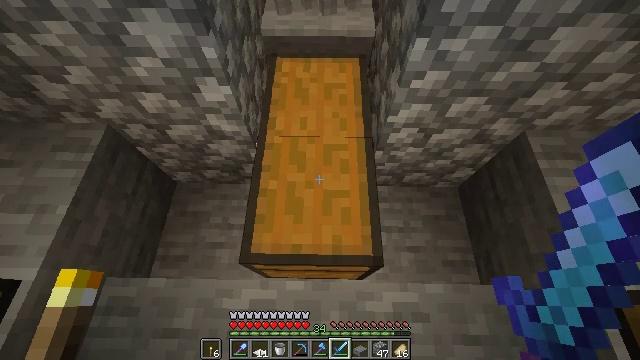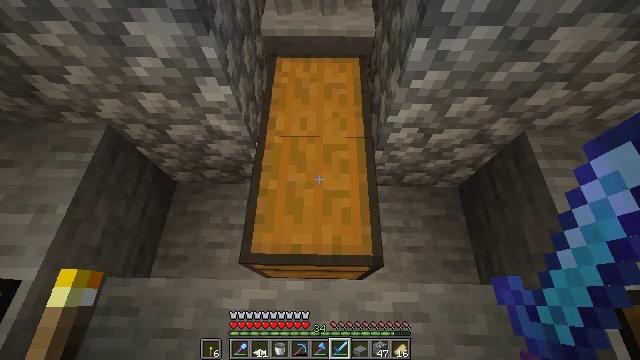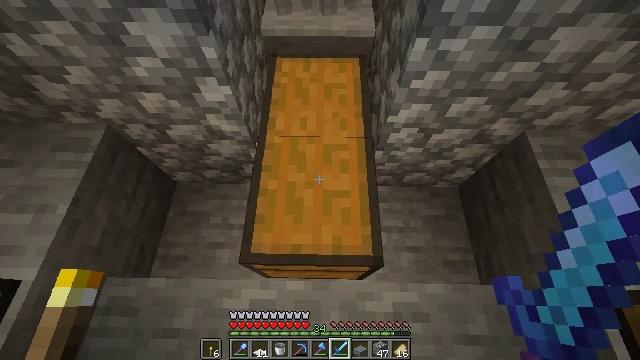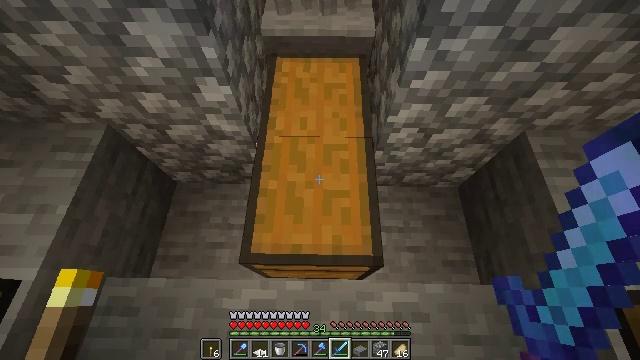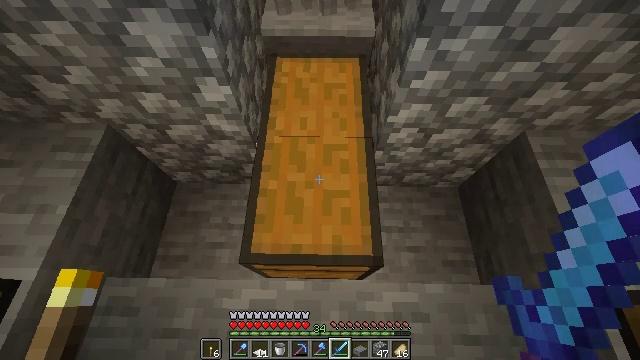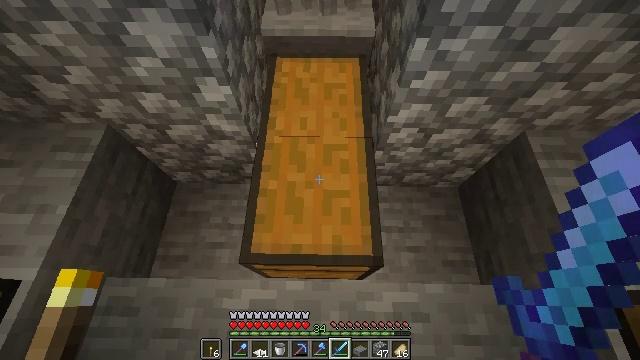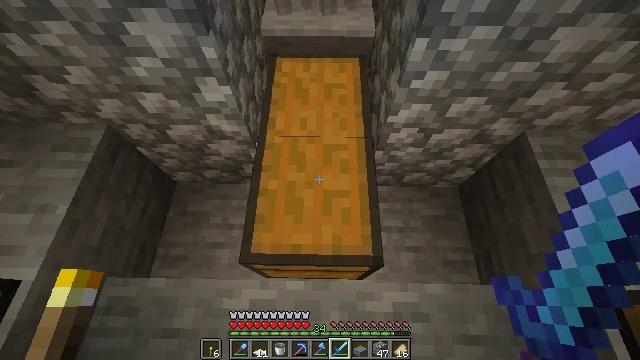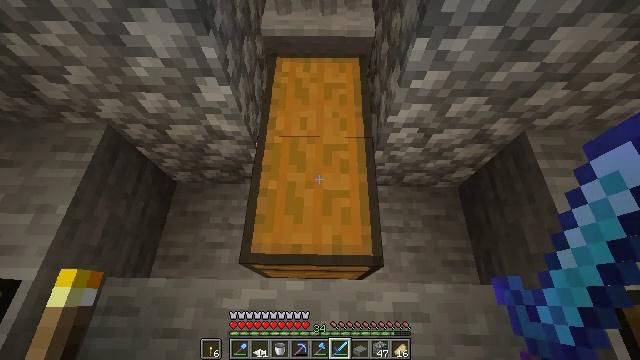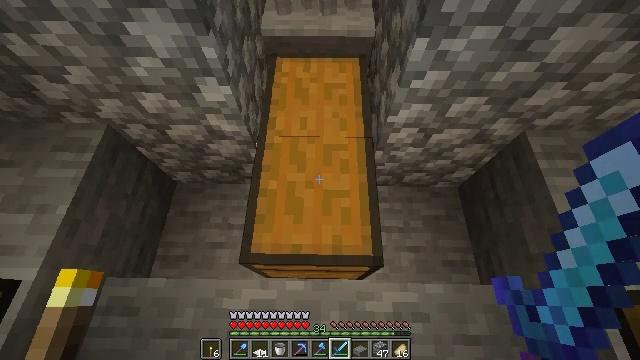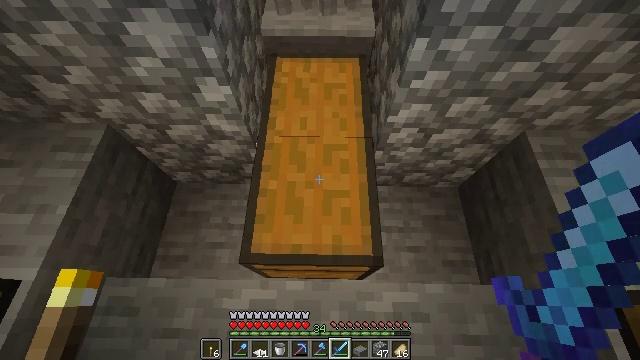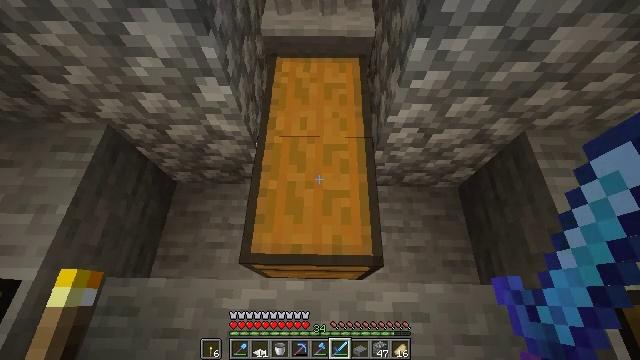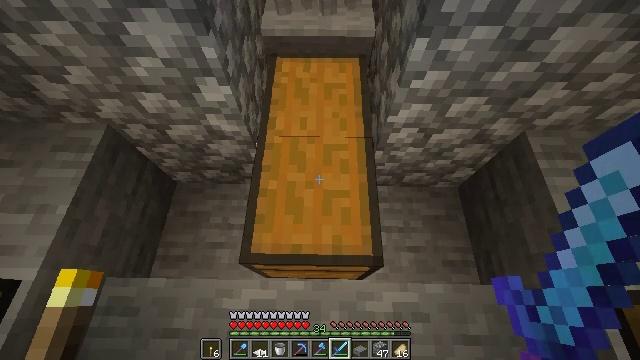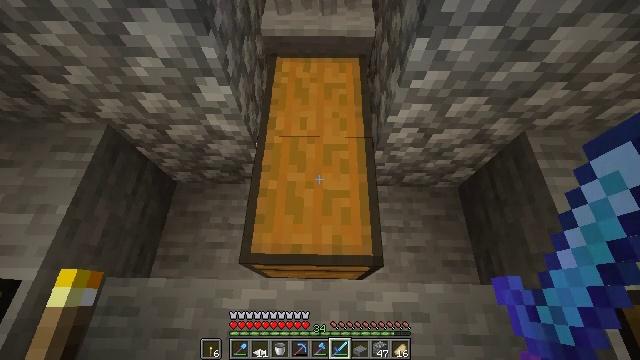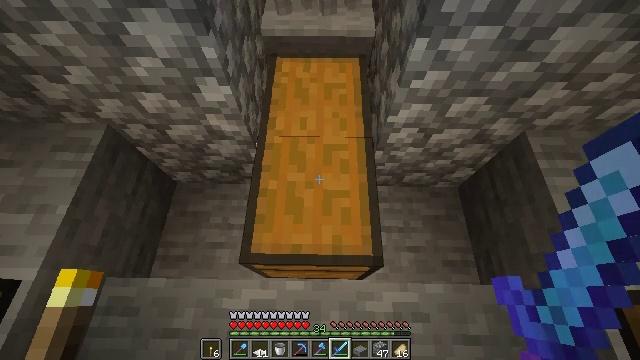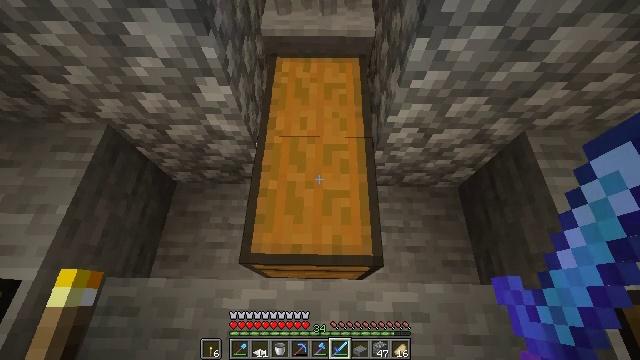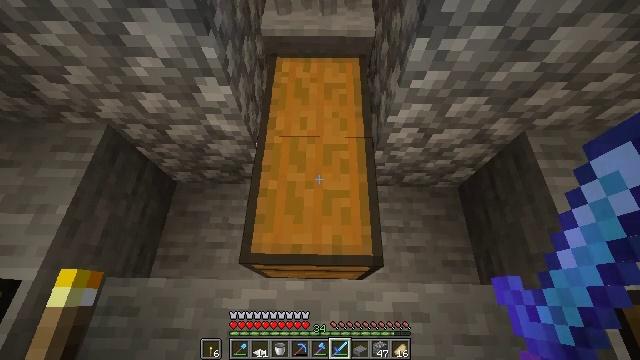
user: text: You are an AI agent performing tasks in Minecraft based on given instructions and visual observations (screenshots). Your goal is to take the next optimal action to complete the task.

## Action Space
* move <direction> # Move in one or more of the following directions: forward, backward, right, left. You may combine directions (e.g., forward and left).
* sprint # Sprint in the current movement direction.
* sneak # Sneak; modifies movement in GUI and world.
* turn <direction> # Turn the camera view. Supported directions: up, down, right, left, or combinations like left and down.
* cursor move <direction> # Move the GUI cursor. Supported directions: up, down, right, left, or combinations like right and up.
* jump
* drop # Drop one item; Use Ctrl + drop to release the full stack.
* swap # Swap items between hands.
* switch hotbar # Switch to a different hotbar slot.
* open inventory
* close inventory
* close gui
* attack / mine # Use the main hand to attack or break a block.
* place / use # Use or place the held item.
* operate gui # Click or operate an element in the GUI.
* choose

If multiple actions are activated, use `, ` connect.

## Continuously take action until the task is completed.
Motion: motion action
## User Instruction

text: Drop a diamond sword.
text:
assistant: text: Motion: no_op
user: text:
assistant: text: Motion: no_op
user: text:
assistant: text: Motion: no_op
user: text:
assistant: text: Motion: no_op
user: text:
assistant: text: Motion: no_op
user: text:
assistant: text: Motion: no_op
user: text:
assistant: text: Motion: no_op
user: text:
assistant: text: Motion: no_op
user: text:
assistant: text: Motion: no_op
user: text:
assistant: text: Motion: no_op
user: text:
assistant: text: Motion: no_op
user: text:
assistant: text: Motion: no_op
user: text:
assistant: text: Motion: no_op
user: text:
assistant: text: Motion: no_op
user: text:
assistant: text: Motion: no_op
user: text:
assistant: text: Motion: no_op
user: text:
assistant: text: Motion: no_op
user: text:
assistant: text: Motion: no_op
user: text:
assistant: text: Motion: no_op
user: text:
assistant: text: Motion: no_op
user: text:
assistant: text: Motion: no_op
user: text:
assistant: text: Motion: no_op
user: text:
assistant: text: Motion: no_op
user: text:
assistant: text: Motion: no_op
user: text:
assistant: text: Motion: no_op
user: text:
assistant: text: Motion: no_op
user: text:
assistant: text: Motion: no_op
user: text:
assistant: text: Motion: no_op
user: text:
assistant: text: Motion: no_op
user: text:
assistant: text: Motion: no_op